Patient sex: M
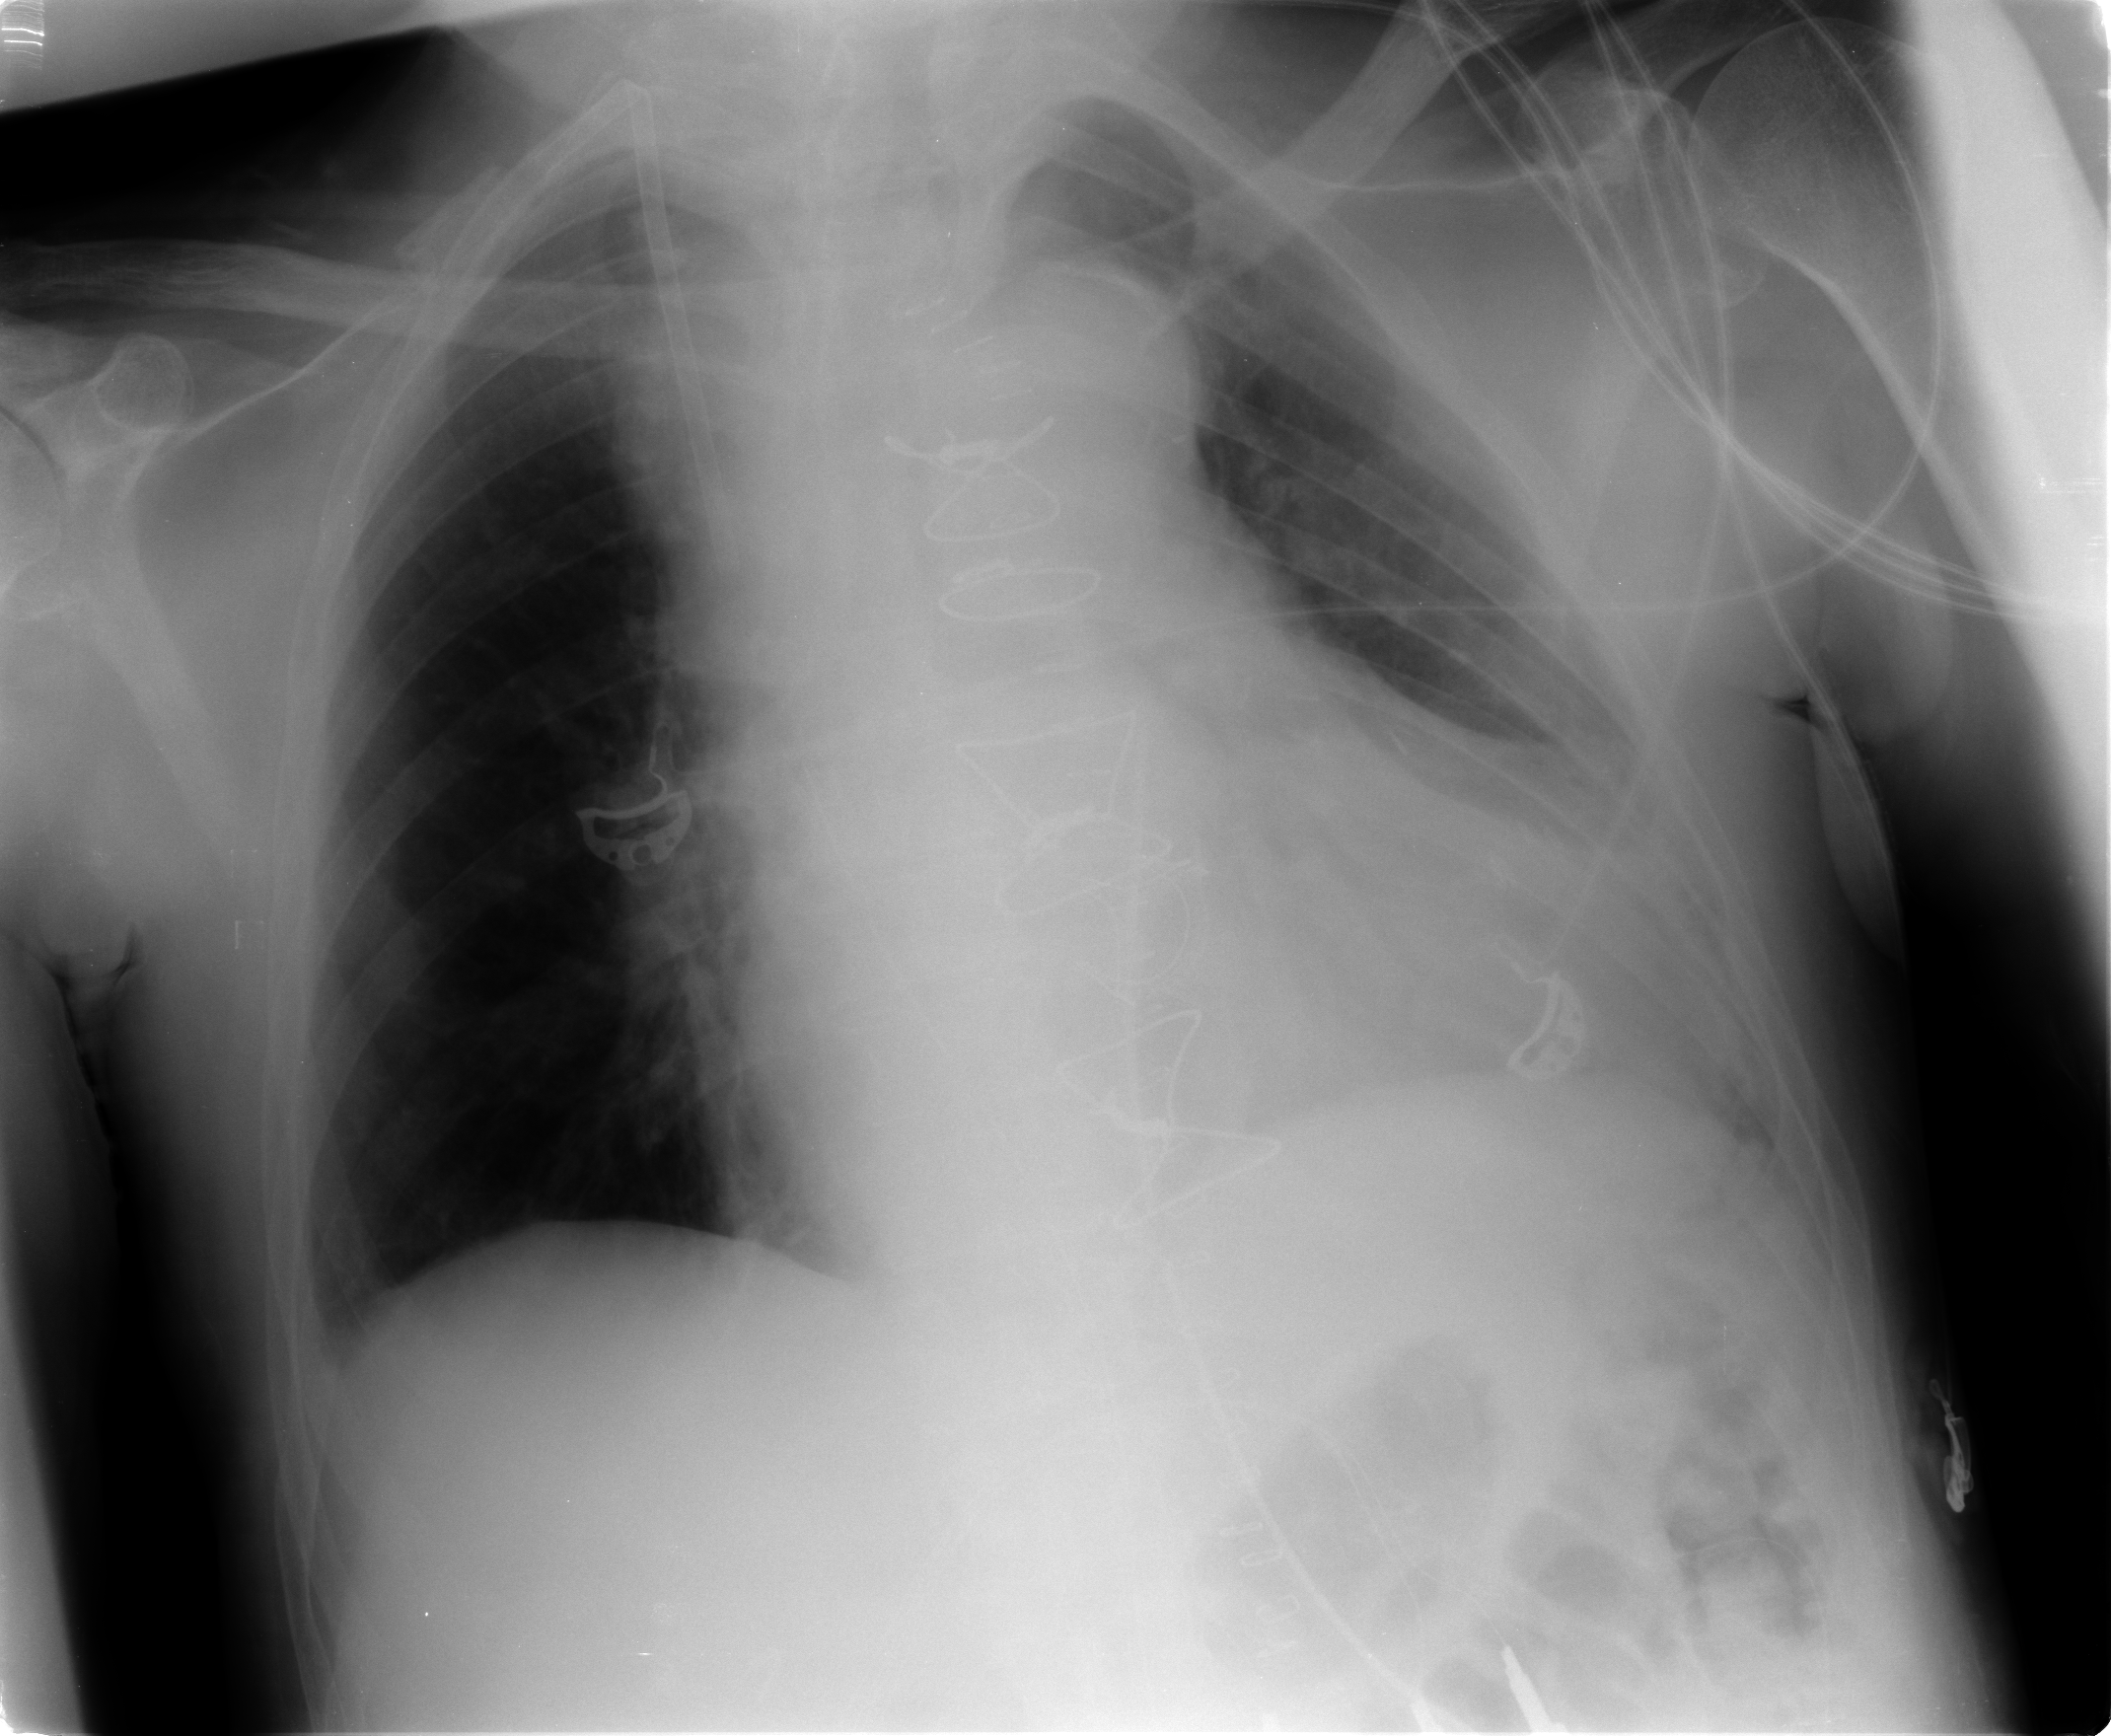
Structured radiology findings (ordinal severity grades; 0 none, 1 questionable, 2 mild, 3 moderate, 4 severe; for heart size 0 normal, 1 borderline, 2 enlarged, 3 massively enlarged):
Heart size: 2
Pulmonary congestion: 0
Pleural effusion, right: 0
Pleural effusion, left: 1
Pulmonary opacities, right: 0
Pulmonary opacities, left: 0
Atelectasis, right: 0
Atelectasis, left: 0